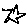
Label: star